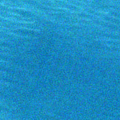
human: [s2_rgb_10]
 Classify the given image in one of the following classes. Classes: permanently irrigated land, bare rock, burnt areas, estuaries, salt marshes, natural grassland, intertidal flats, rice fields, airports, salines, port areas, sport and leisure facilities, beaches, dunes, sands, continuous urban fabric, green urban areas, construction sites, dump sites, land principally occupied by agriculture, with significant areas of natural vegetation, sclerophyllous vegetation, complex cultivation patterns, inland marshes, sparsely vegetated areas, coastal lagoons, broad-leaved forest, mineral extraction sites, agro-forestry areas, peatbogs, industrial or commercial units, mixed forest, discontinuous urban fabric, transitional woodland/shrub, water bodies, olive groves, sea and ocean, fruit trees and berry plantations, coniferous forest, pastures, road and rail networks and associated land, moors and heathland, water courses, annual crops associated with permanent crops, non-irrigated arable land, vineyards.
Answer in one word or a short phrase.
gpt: sea and ocean